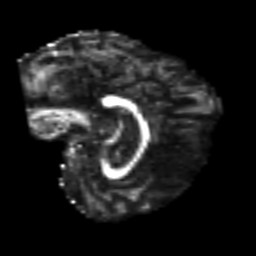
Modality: FA
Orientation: sagittal
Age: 65
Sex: female
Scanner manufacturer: siemens
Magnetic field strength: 3 T
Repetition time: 4.999 s
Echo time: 0.07946 s